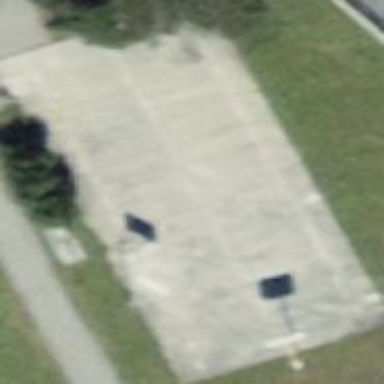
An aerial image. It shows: Basketball court with asphalt surface.